Interaction volume radius: 10 \u00c5
Interaction volume height: 35 \u00c5
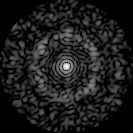
Disorder parameter: 0.8102